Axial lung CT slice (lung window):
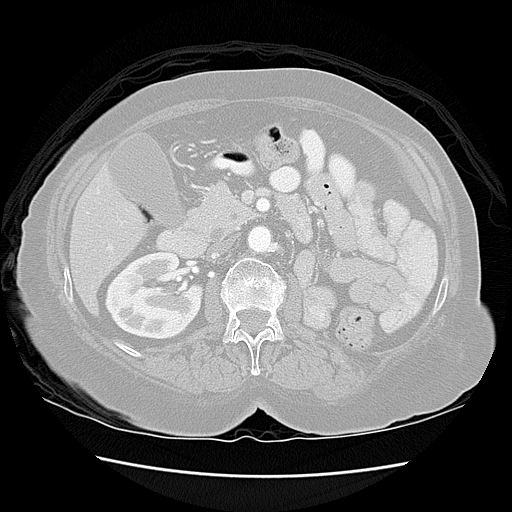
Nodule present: no